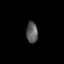
Tissue: skin
Cell type: Epithelial cells
Senescence score: 0.2392
Nuclear area (px): 238
Mean DAPI intensity: 91.693